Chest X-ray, AP view. Patient: 48 years old, sex F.
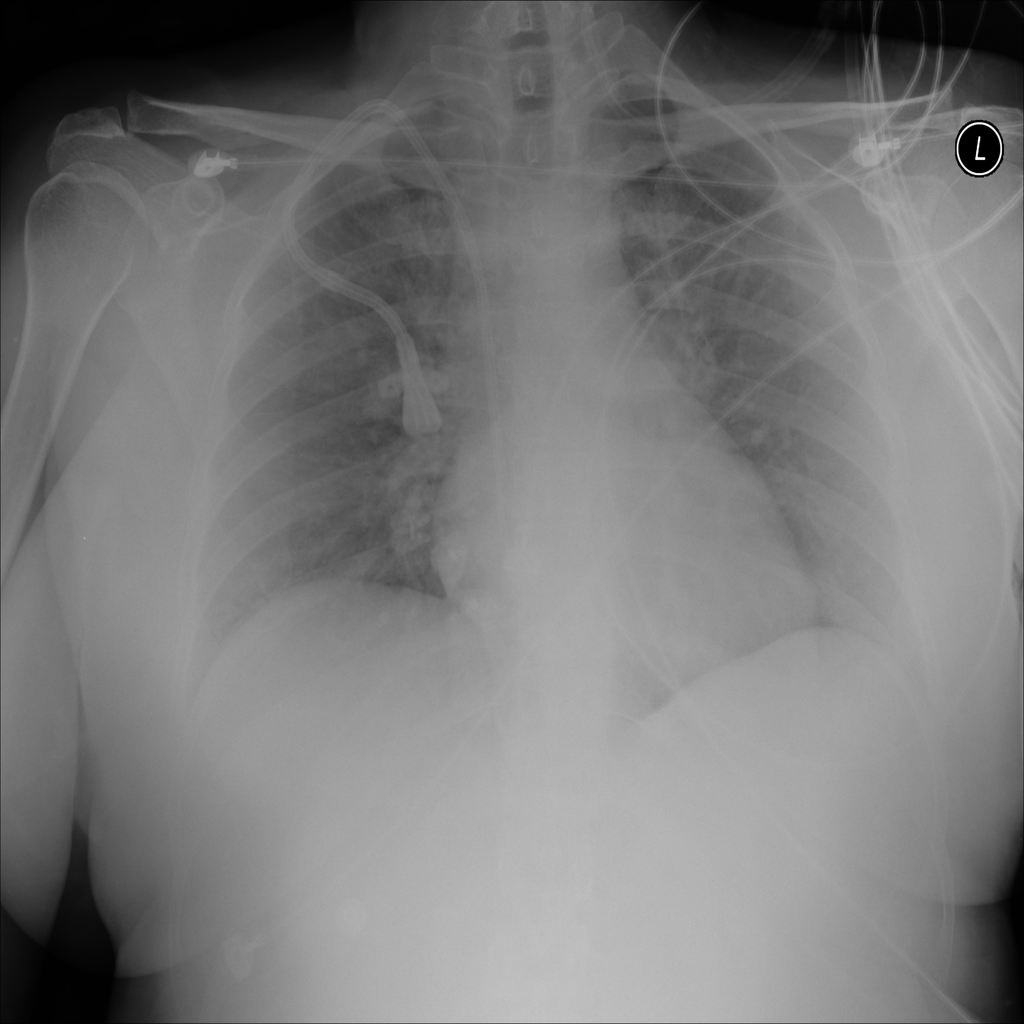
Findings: Edema, Infiltration